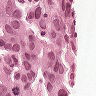
Metastatic tissue present: yes